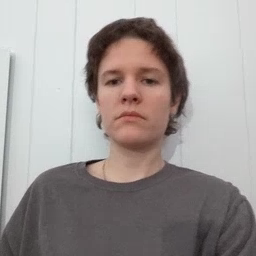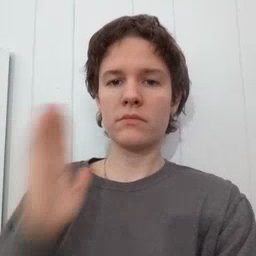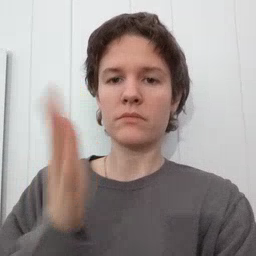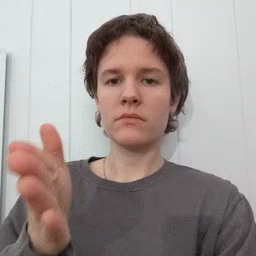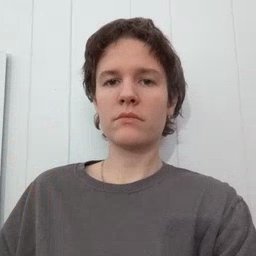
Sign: will